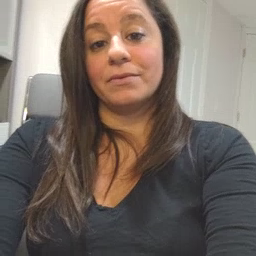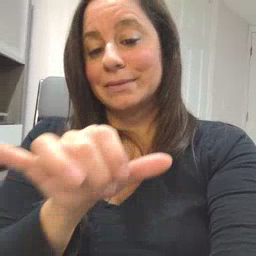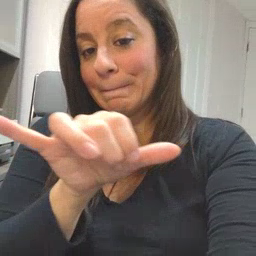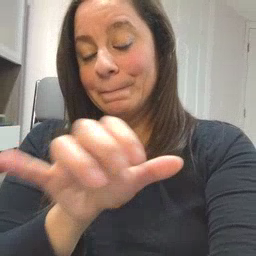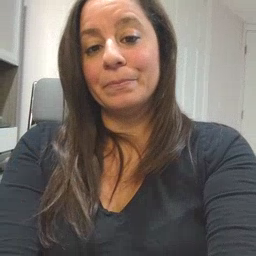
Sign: same